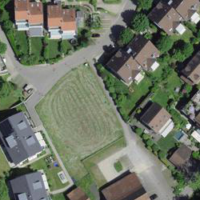
EUNIS habitat code: 55
Species observed at this site:
Euonymus europaeus